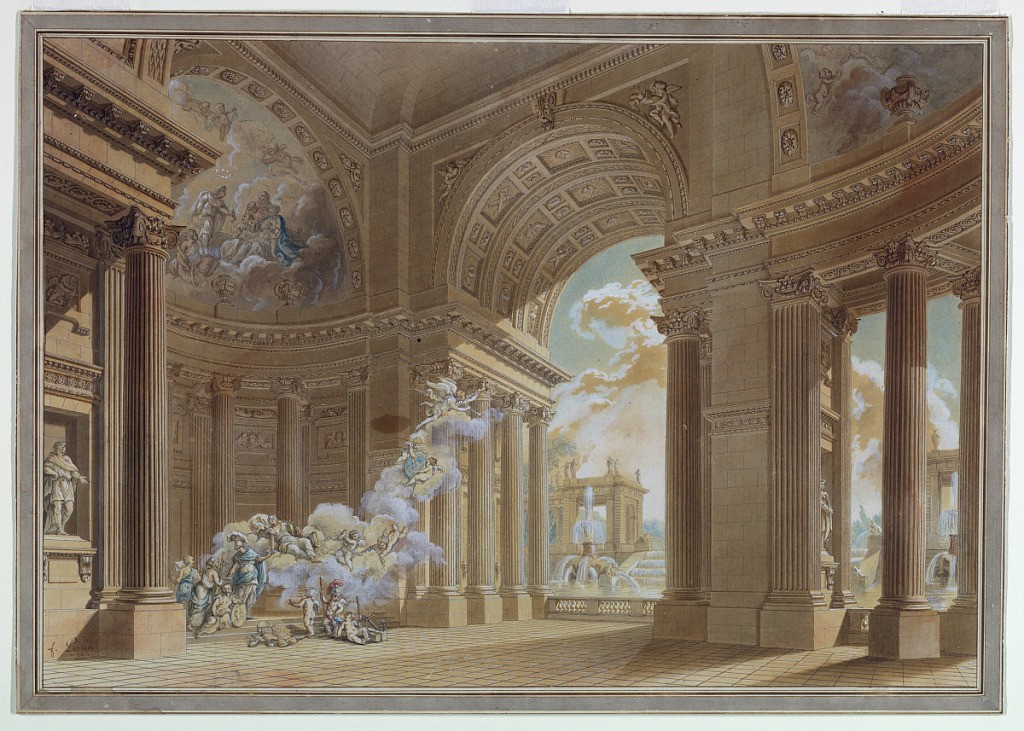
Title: Homage to a Hero
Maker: Firmin Perlin
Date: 1772
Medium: Pen and brown ink, brush and brown wash, watercolors, white gouache, graphite on cream paper, lined and framed with paper stripe representing molding
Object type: Drawing
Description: A large loggia shown from an oblique angle.  A large arch opens up into the outdoors.  A fountain and other buildings are visible just beyond the arch.  The interior of the loggia includes two large apses with half domes.  The walls are lined with fluted columns and pilasters.  Inside, at left, is a scene in which a hero in classical attire receives a wreath from Fortune and another gift from Architecture who is flanked by Painting and Sculpture in the apse at left.  Attributes of Music, Science, Justice, Commerce, Seafaring, and three putti are shown before the apse.  Fortune is accompanied on her clouds by putti; two carry a medallion with the monogram V S, and by Fame.  Apollo and the Muses are represented in the courts of the apse.